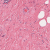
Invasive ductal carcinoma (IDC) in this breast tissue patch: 0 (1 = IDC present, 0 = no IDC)